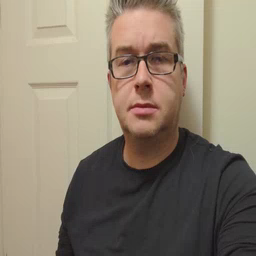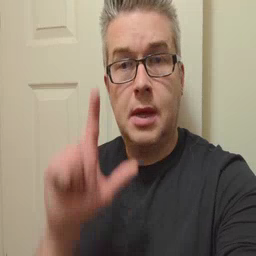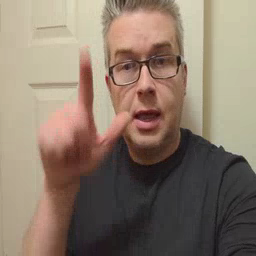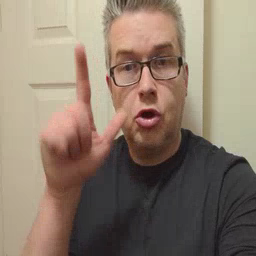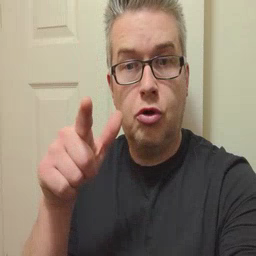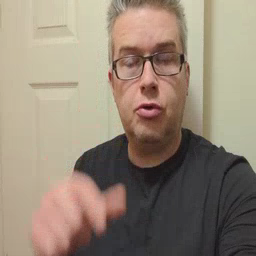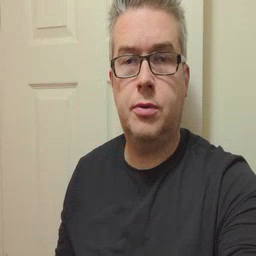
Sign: later